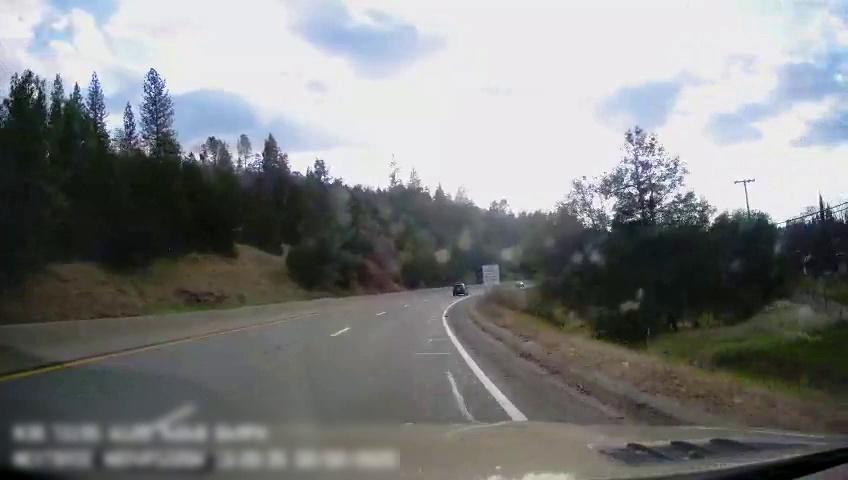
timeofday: Day
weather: Sunny
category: Drivable Space
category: Vehicles | SUV
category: Lanes | Alternate Lane
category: Lanes | Current Lane
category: Lanes | Alternate Lane
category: Traffic | Signs